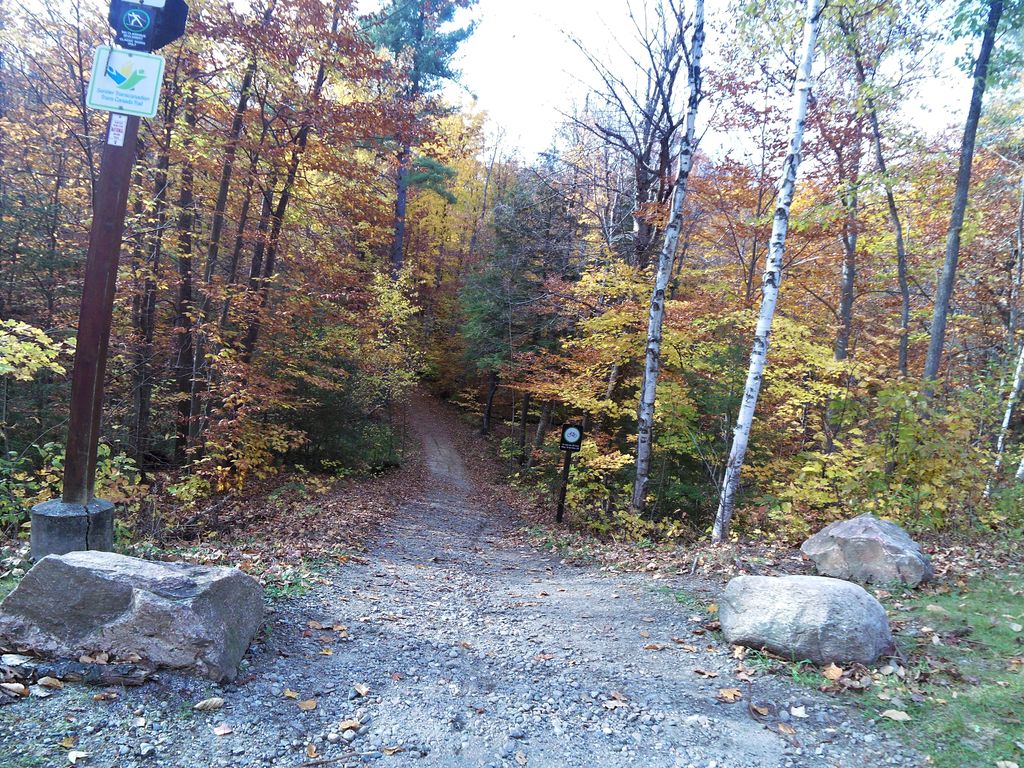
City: ottawa-gatineau